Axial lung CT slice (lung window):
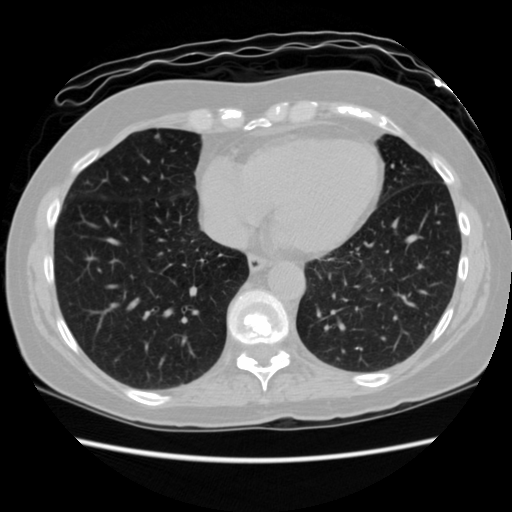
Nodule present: yes
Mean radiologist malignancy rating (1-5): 2.5